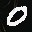
Label: 0